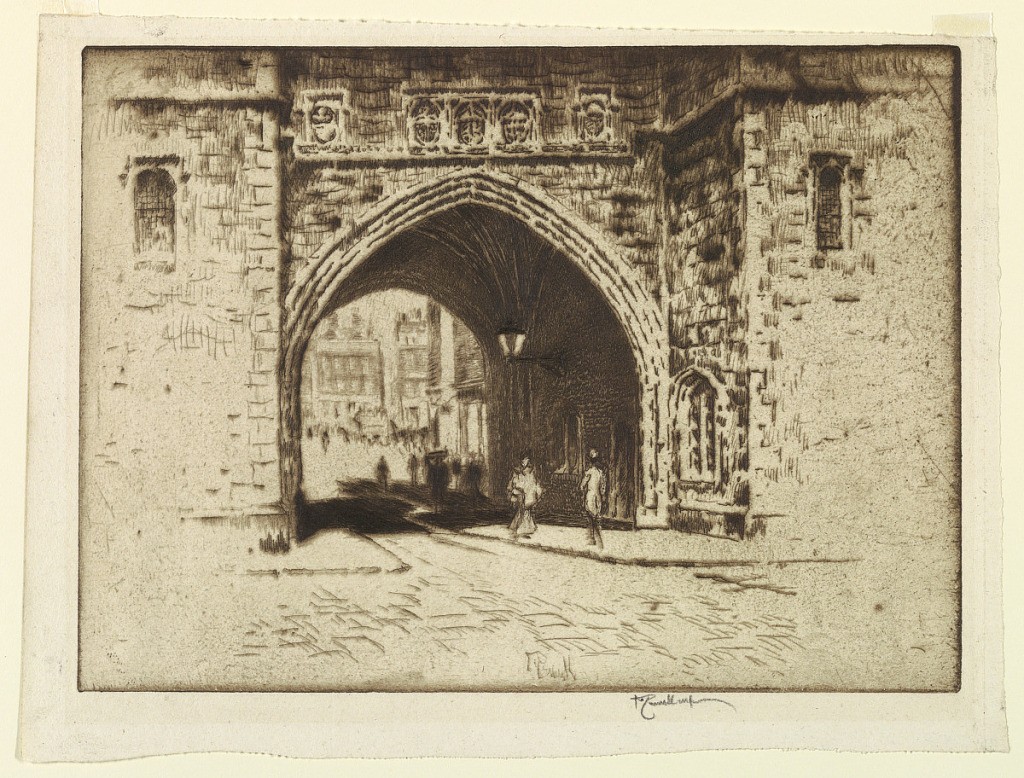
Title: Saint John's Gate, Clerkenwell
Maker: Joseph Pennell, American, active England, 1857–1926
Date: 1903
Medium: Etching on paper
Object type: Print
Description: Horizontal rectangle. A broad pointed-arch Gothic gate spans the street. Figures are seen passing through the gate.